Chest X-ray. View position: PA
Patient age: 40
Patient sex: M
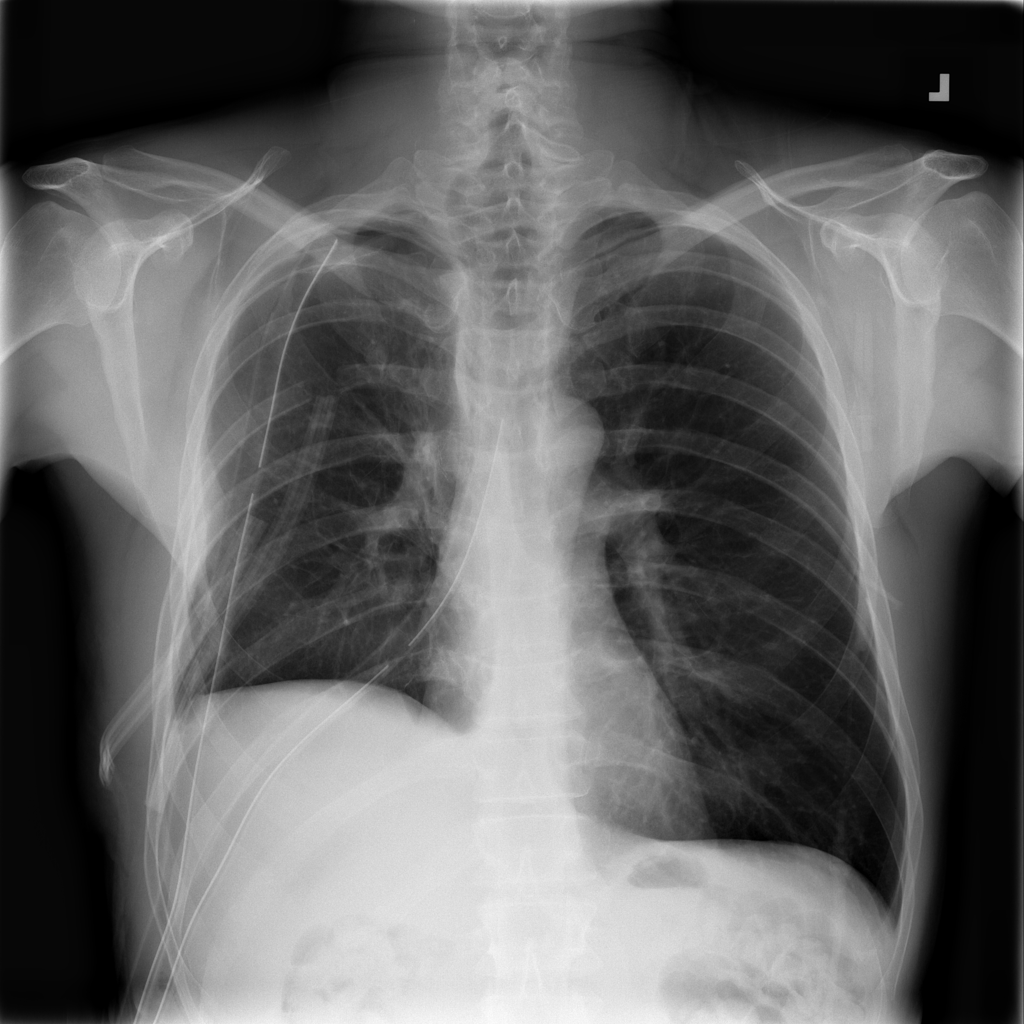
Finding: Pneumothorax